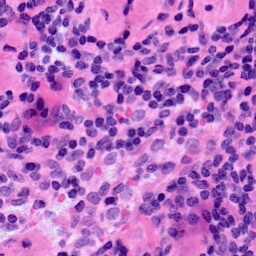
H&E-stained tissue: LymphNode